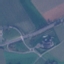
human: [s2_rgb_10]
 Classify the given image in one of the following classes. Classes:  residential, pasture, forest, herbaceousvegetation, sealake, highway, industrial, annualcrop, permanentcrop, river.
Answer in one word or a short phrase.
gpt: Highway